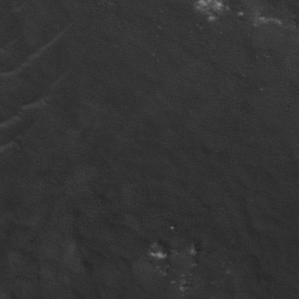
Label: non_frost